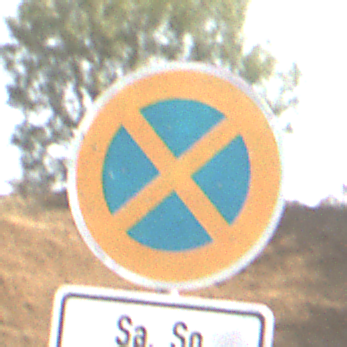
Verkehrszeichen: AbsolutesHalteverbot
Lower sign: ZeitangabenMitBeschraenkungAufWochentage9
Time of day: MorningAfternoon
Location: Outdoor (Nature)
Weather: PartlyCloudy
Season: NotSpecified
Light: Natural